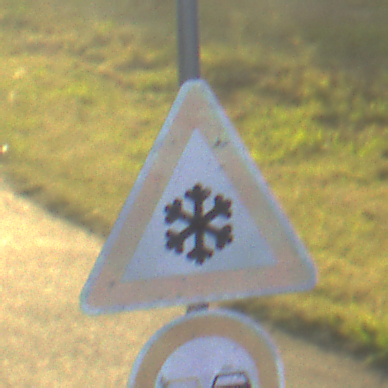
Verkehrszeichen: SchneeOderEisglaette
Zusatzzeichen unten: Ueberholverbot
Umgebung: Outdoor, RoadRail
Tageszeit: SunriseSunset
Wetter: Clear
Licht: Natural
Jahreszeit: NotSpecified
Kontrast: HighContrast